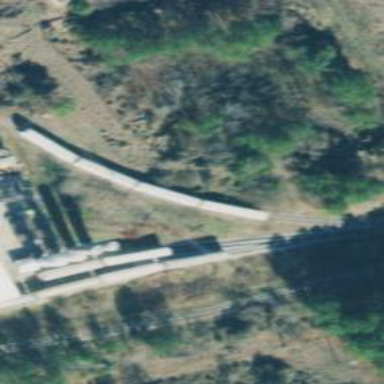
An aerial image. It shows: Rail spur service.